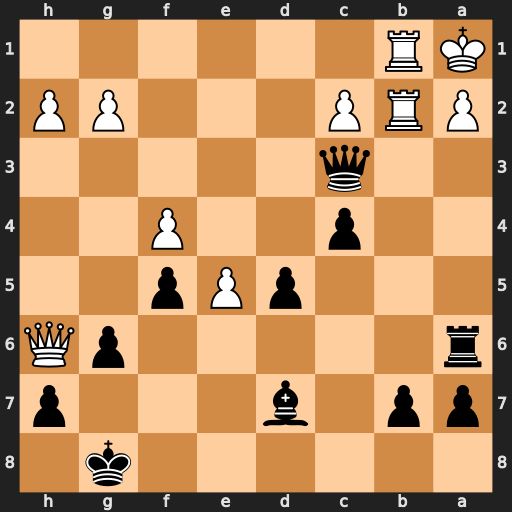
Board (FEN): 6k1/pp1b3p/r5pQ/3pPp2/2p2P2/2q5/PRP3PP/KR6
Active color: b
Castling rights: -
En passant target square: -
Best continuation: Rxa2+ Kxa2 Qa5#